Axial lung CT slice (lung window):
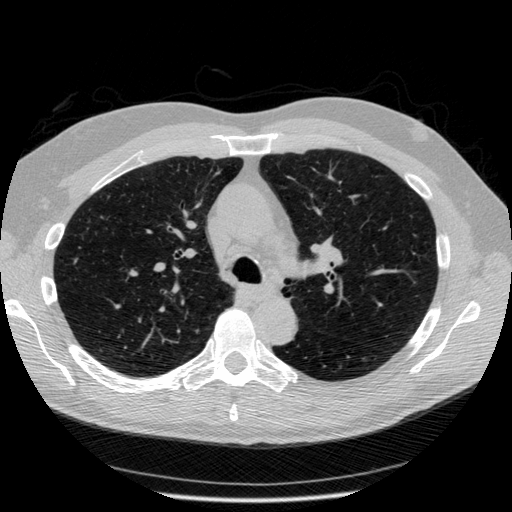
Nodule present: no